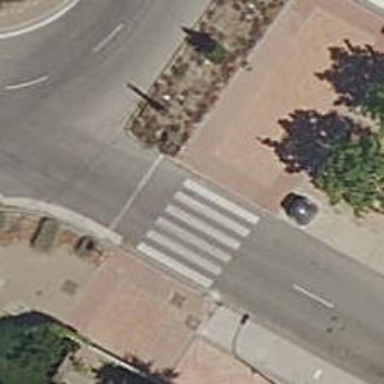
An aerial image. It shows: Uncontrolled road crossing.